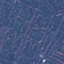
Label: Residential